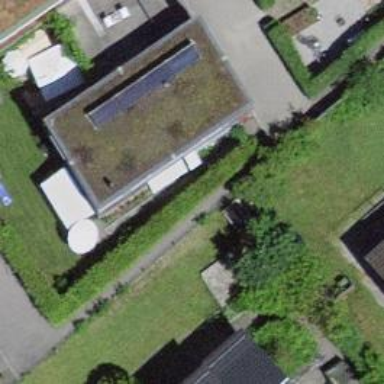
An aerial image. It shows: Flat roof building.